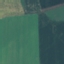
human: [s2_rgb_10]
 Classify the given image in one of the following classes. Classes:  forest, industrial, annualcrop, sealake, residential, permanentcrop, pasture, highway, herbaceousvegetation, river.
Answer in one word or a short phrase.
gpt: AnnualCrop